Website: crate-barrel
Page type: payment
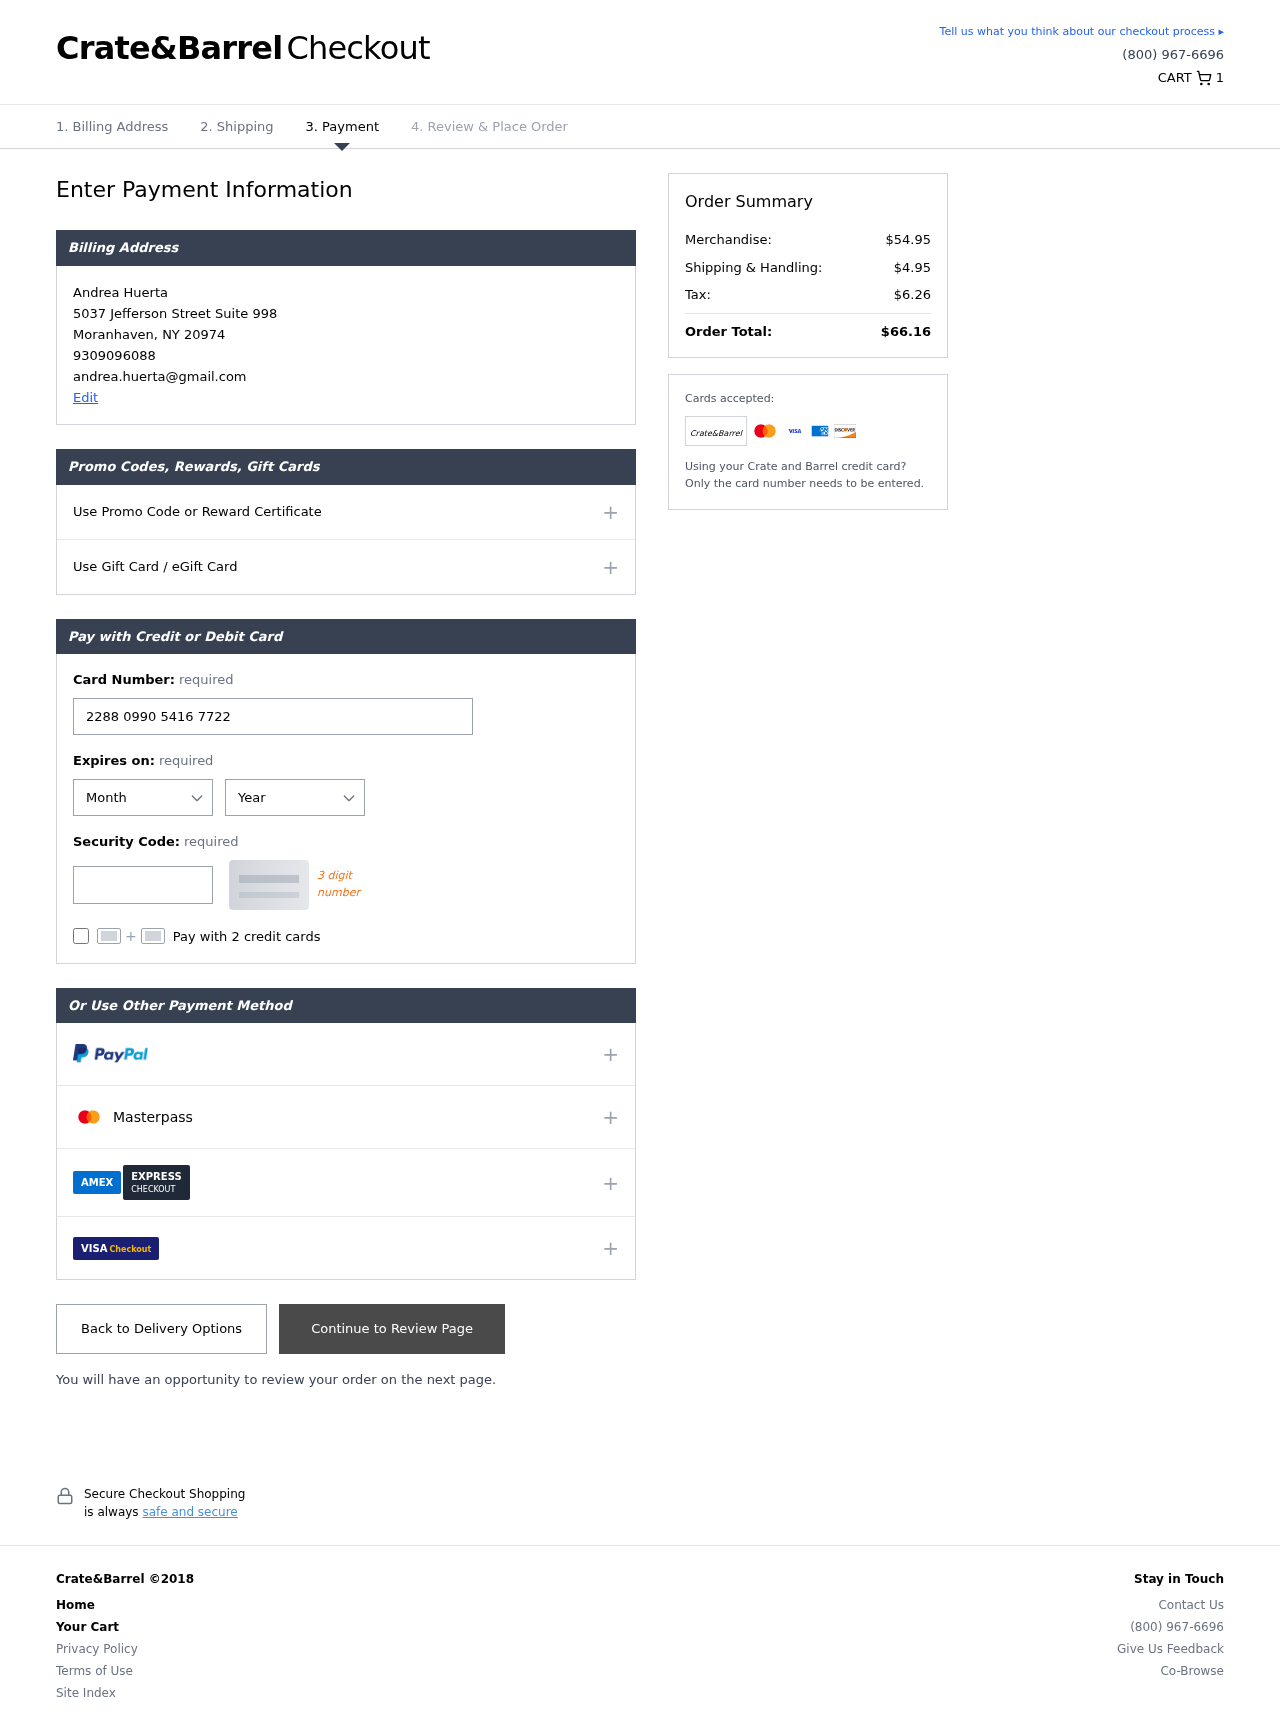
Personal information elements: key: PII_CARD_CVV
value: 840
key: PII_CARD_EXPIRY_MONTH
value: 04
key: PII_CARD_EXPIRY_YEAR
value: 27
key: PII_CARD_NUMBER
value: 2288 0990 5416 7722
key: PII_CITY
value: Moranhaven
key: PII_EMAIL
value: andrea.huerta@gmail.com
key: PII_FULLNAME
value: Andrea Huerta
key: PII_PHONE
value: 9309096088
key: PII_POSTCODE
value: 20974
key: PII_STATE_ABBR
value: NY
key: PII_STREET
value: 5037 Jefferson Street Suite 998
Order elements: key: ORDER_NUM_ITEMS
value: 1
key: ORDER_SUBTOTAL
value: $54.95
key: ORDER_SHIPPING_COST
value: $4.95
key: ORDER_TAX
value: $6.26
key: ORDER_TOTAL
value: $66.16